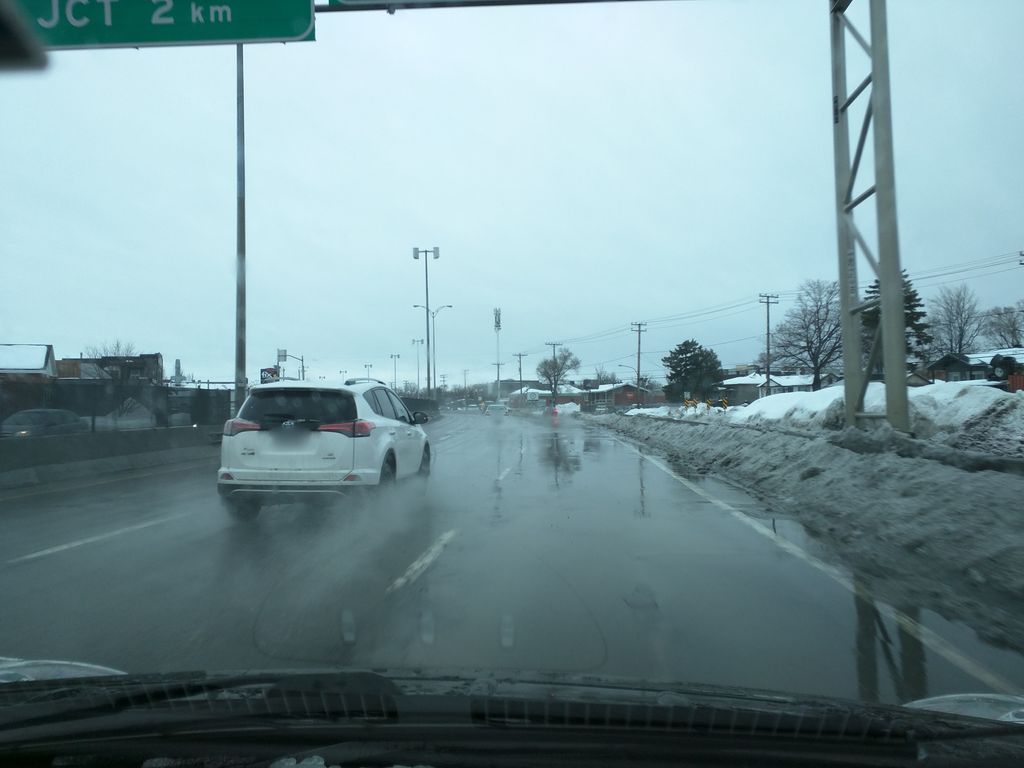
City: montreal